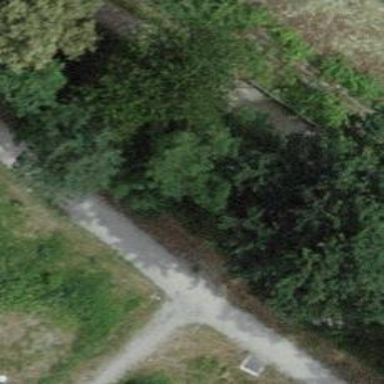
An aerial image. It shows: Gravel path with steps.